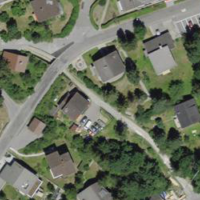
EUNIS habitat code: 54
Species observed at this site:
Agrostemma githago